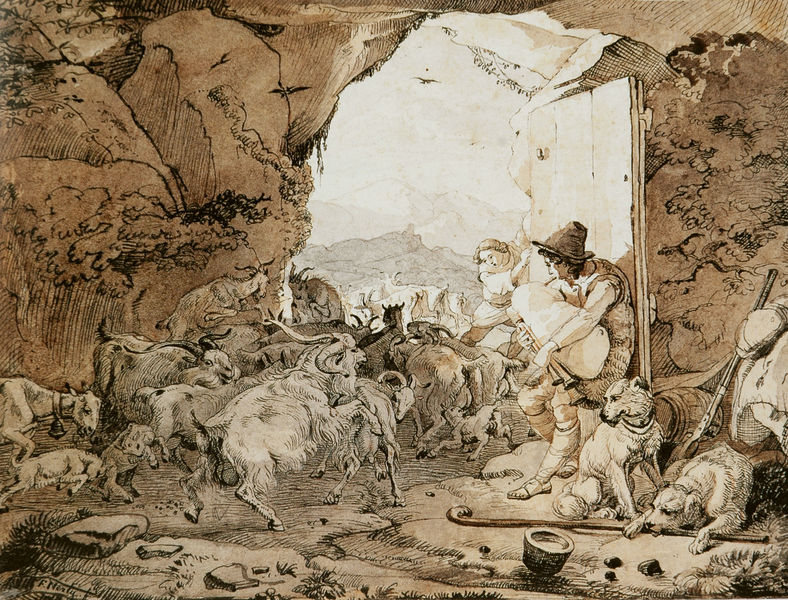
Titel: Hirt mit Dudelsack, treibt die Ziegenherde aus dem Höhlenstall
Künstler: Friedrich Nerly
Standort: Schweinfurt
Institution: Museum Georg Schäfer
Schlagwörter: baum, berg, blätter, feder, felsen, gestein, himmel, mann, schatten, vogel, weiß, landschaft, menschen, mädchen, ocker, sitzen, braun, frau, hell, holz, hut, licht, männer, schwarz, skizze, tür, zeichnung, ausblick, blick, gras, hund, hunde, tier, tiere, beige, malerei, alt, mütze, wand, halten, pelz, schale, schüssel, stein, steine, tragen, bild, horn, instrument, ferne, gräser, halme, hügel, natur, strauch, vögel, weite, busch, sonne, boden, decke, kind, paar, musik, pflanzen, höhle, sack, stock, fell, hufe, aussicht, spanien, liegen, bogen, stab, berge, fels, gebirge, grafik, graphik, herde, linien, türe, baby, treiben, sepia, musikinstrument, korb, tock, junge, bauer, tor, panorama, laviert, tusche, gefäß, lamm, schaf, helligkeit, kohle, draußen, schraffur, stich, waffen, waffe, rennen, koloriert, aquatinta, bleistift, fass, pinsel, tinte, flöte, bewachsen, glocke, glöckchen, gewehr, springen, pan, grotte, stall, flinte, hörner, fanfare, tröte, hirtenstab, dudelsack, napf, eimer, bock, lämmer, schafe, böcke, hirte, hirten, hüten, schäfer, ziegenbock, ziege, blasen, hirtenjunge, zicken, glocken, lavierung, hirtenstock, ziegen, holztür, trompete, steinwand, widder, zicklein, säugen, steinbock, tiepolo, ziegenhirt, begattung, zottel, ansturm, magdt, blasinstrument, geißen, graser, halsglocke, rauslassen, tüe, decvke, vohelberge, hörner#hirte